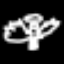
Label: angel